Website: home-depot
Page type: account-selection
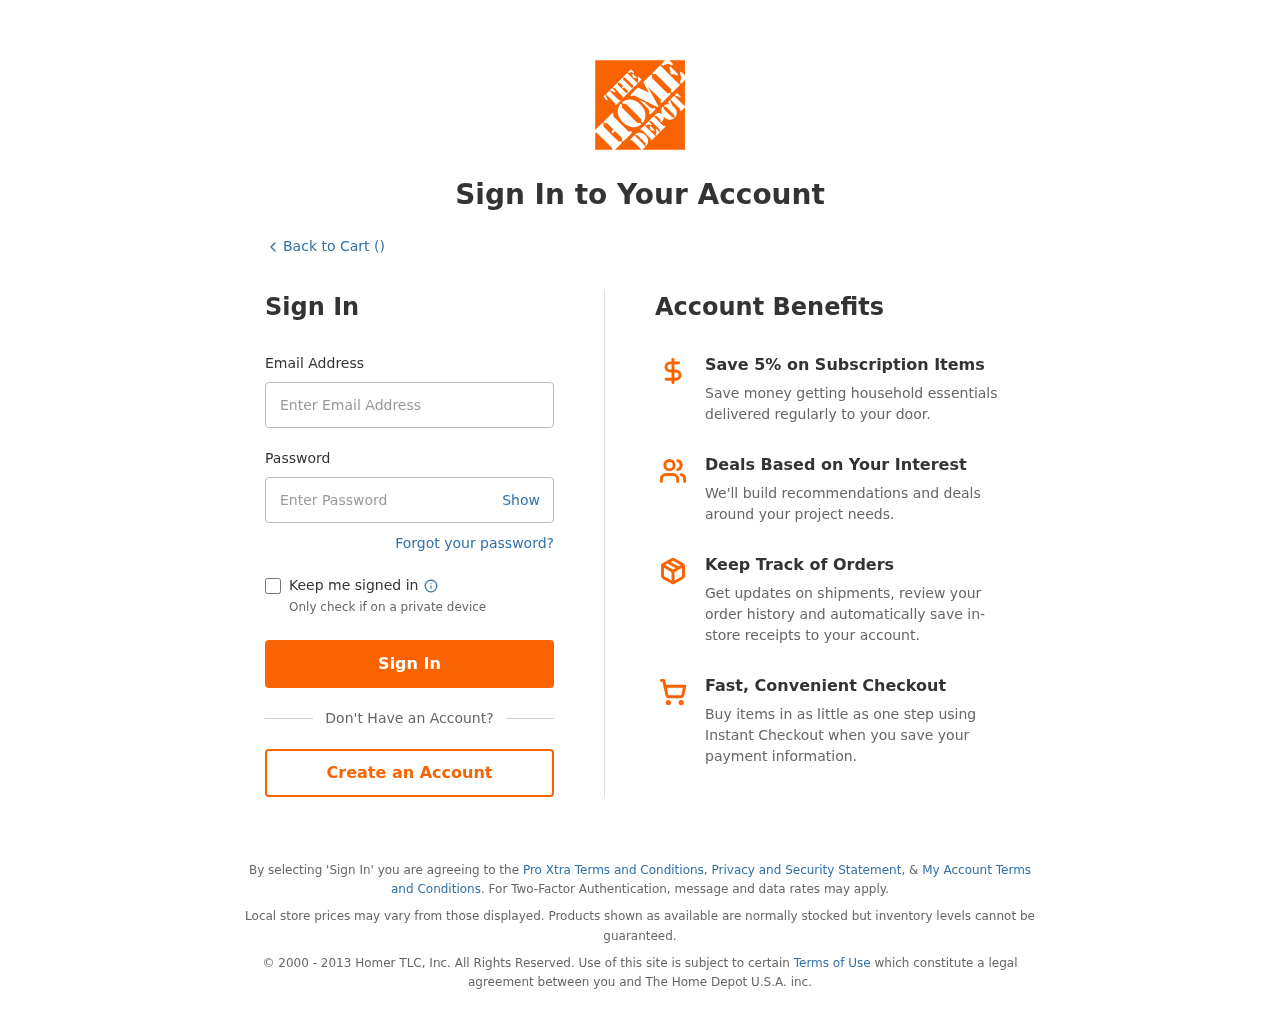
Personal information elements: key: PII_LOGIN_USERNAME
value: bryanyates13